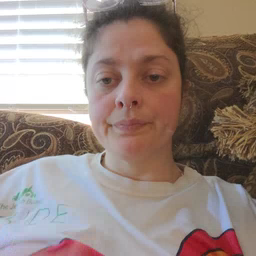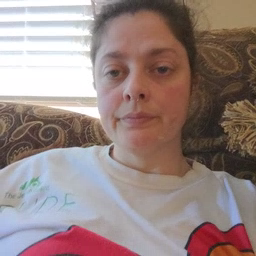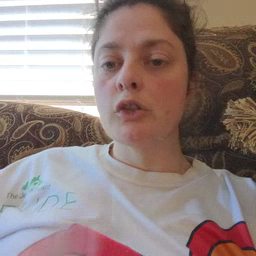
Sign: shhh